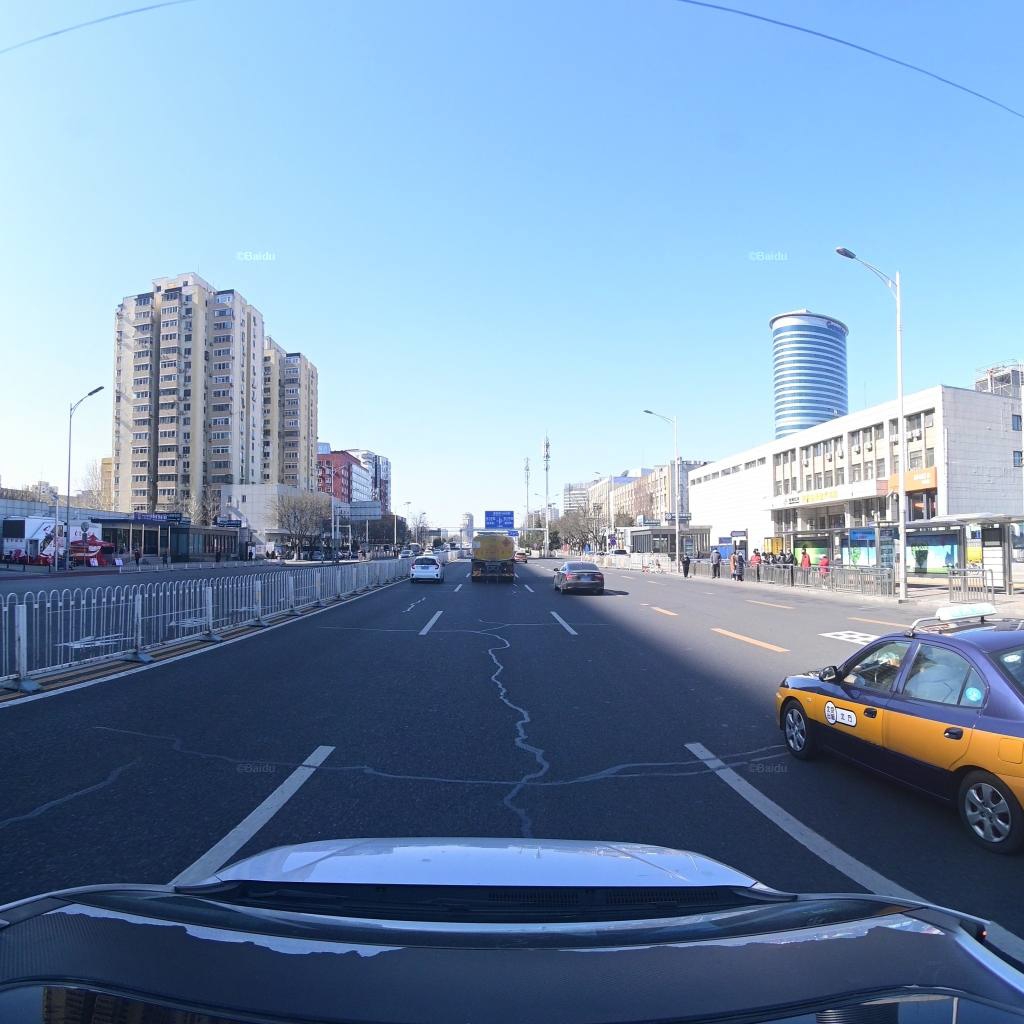
Region: Fengtai
Road damage annotations: transverse patch, longitudinal patch, longitudinal patch, transverse patch, longitudinal patch